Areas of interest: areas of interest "Xindu District DaFeng Culture Center"
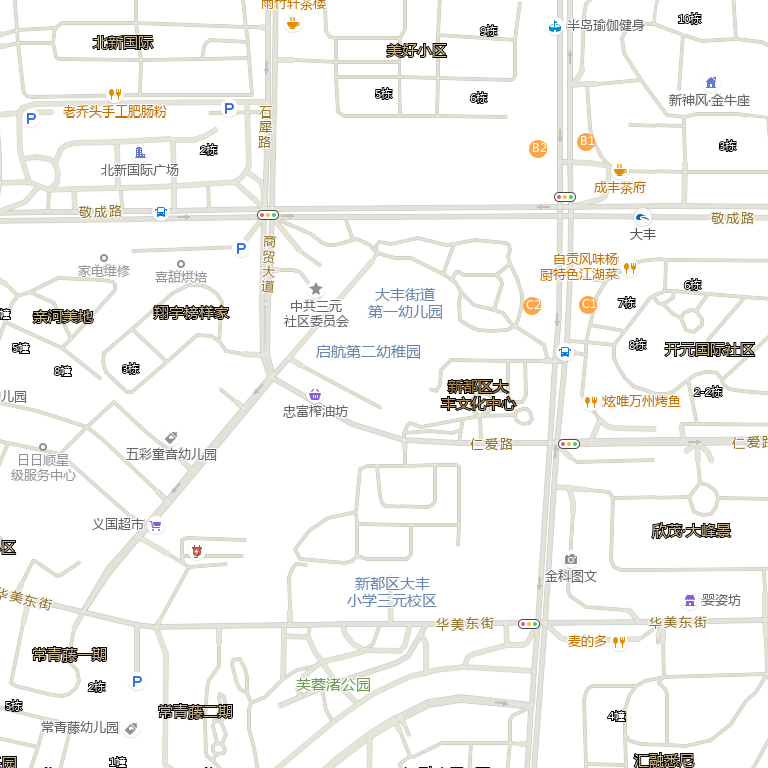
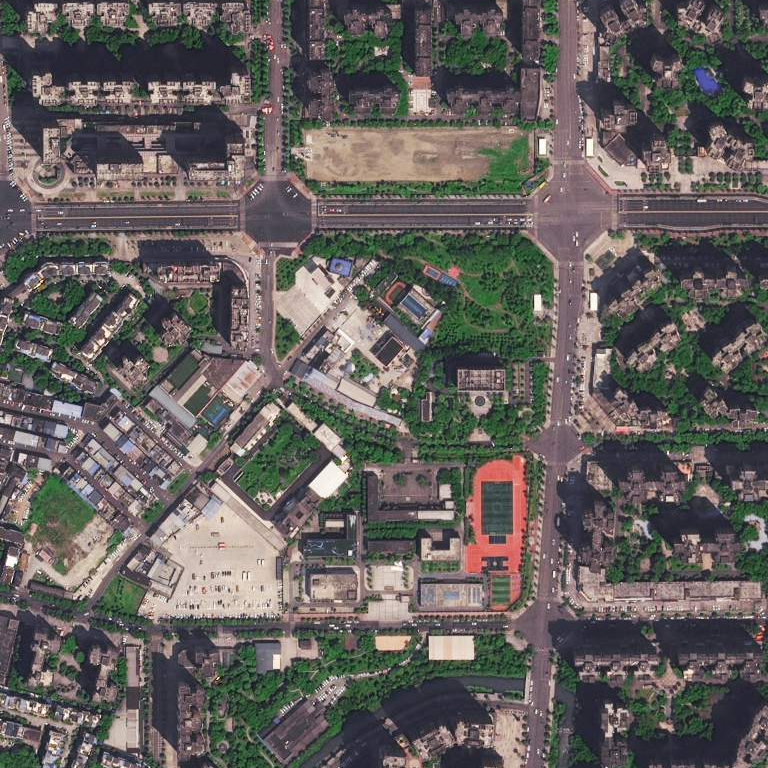